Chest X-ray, AP view. Patient: 34 years old, sex M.
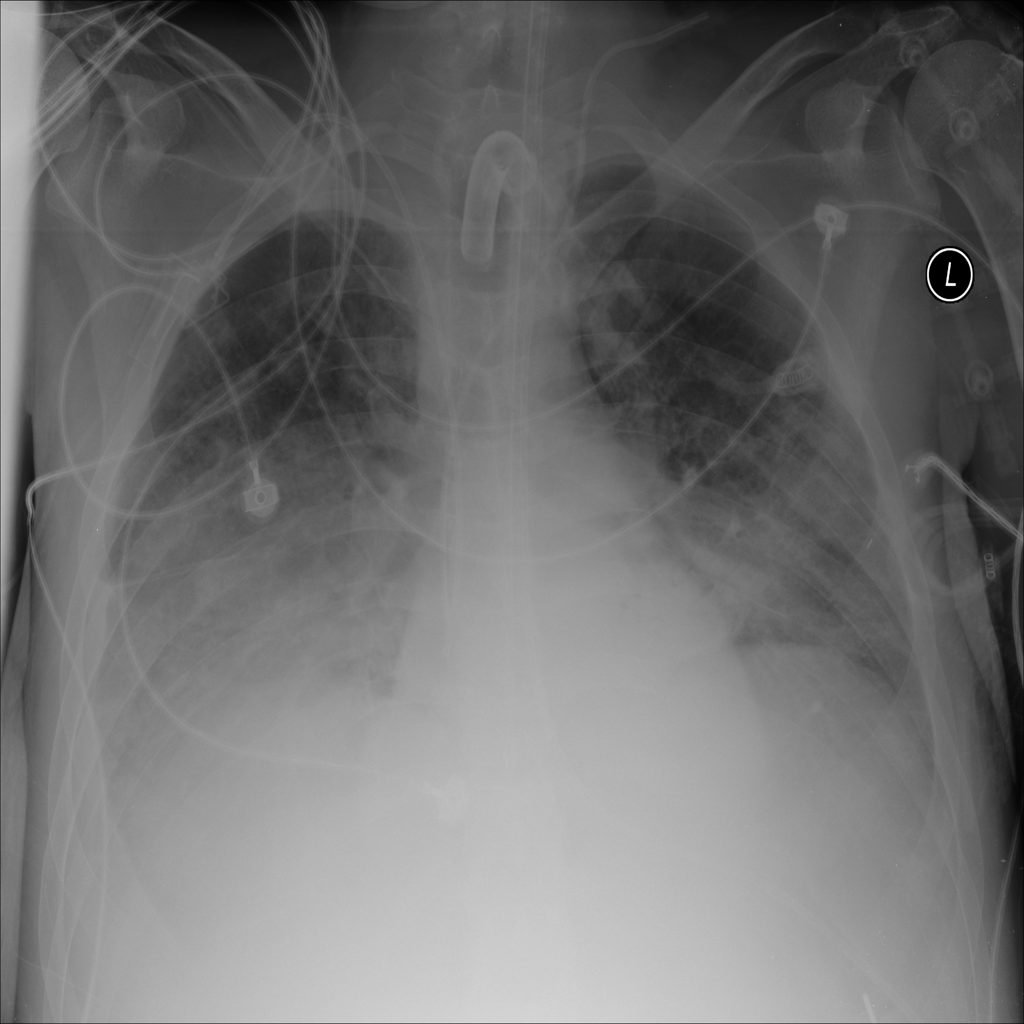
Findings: Atelectasis, Effusion, Infiltration